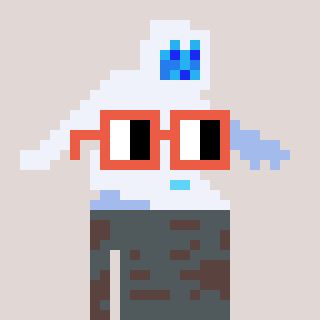
a pixel art character with square orange glasses, a yeti-shaped head and a darkbrown-colored body on a warm background